Field crop: tomato
Growth stage: 2
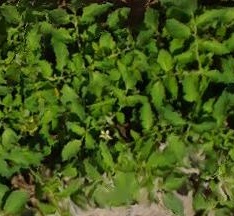
Species: tomato